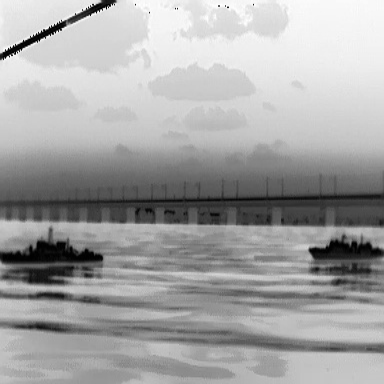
There are two warships in the infrared image.